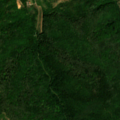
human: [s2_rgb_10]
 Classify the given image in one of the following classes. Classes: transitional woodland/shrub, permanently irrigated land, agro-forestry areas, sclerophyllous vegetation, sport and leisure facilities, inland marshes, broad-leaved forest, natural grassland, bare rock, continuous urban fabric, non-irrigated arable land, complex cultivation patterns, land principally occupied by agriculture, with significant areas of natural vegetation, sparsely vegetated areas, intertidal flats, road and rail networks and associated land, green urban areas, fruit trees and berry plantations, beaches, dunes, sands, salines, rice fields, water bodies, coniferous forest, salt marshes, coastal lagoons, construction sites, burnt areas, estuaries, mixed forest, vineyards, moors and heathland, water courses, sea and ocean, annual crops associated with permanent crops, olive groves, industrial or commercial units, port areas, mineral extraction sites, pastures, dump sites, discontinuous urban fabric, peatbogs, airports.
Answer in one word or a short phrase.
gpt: pastures, land principally occupied by agriculture, with significant areas of natural vegetation, broad-leaved forest